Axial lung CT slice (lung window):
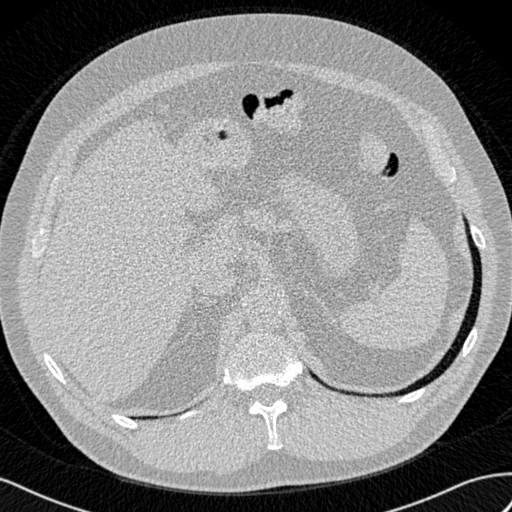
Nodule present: no